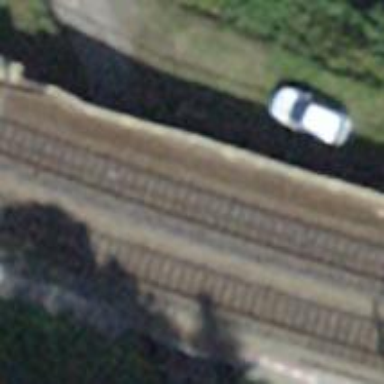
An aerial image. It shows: Railway bridge with electrified tracks and single rail.